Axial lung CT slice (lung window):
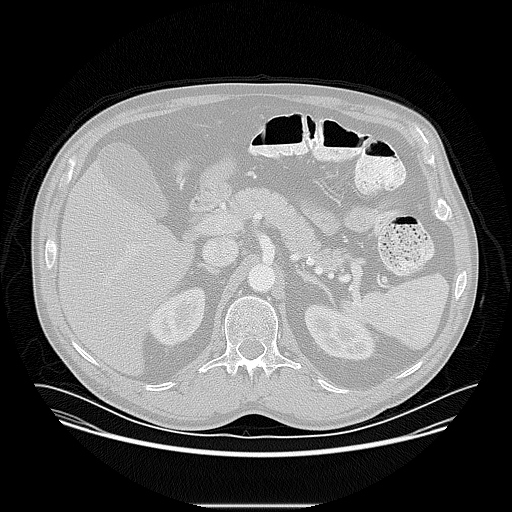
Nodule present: no